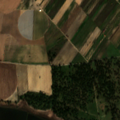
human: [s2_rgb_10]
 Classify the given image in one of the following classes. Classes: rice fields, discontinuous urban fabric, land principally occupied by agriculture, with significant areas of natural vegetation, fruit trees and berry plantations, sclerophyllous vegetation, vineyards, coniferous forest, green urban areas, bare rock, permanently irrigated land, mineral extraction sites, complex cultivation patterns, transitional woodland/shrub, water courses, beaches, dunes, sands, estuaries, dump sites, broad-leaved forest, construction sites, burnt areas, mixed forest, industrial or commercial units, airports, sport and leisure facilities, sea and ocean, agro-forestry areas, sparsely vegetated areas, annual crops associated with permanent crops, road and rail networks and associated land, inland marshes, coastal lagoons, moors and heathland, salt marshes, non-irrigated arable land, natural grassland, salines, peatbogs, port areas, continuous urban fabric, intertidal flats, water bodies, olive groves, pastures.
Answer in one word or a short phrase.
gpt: permanently irrigated land, rice fields, vineyards, agro-forestry areas